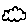
Label: cloud